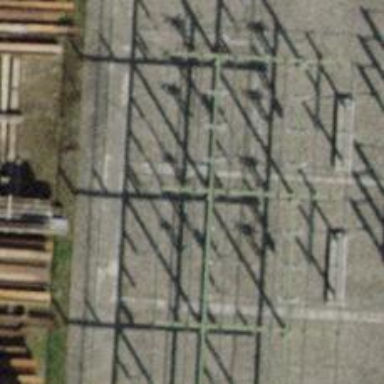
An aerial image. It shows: Insulator used in power systems.